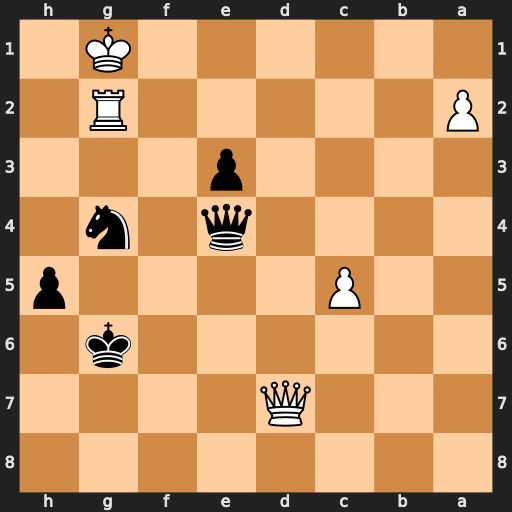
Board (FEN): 8/3Q4/6k1/2P4p/4q1n1/4p3/P5R1/6K1
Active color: b
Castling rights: -
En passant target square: -
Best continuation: Qb1+ Qd1 Qxd1#